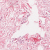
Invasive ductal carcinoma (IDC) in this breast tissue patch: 0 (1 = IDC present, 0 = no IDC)